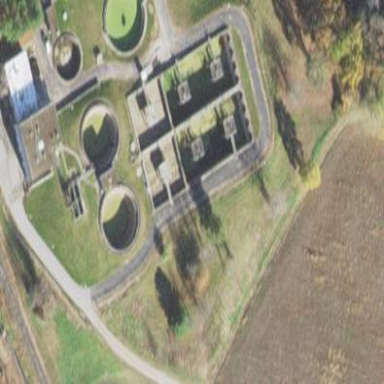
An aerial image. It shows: Image of wastewater.